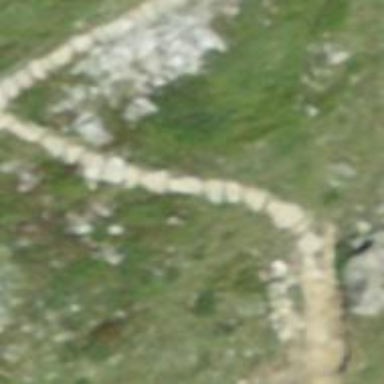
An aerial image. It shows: Rock steps along the road.